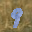
Label: 9